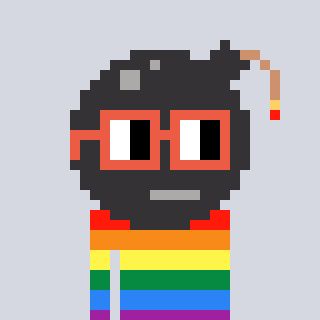
a pixel art character with square orange glasses, a bomb-shaped head and a redpinkish-colored body on a cool background